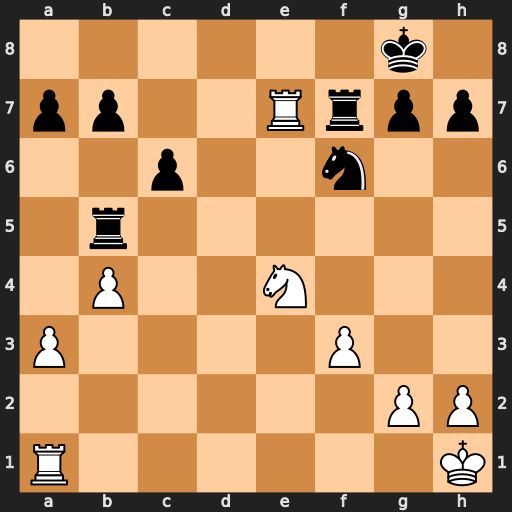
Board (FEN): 6k1/pp2Rrpp/2p2n2/1r6/1P2N3/P4P2/6PP/R6K
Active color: w
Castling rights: -
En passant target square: -
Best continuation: Rxf7 Kxf7 Nd6+ Ke7 Nxb5